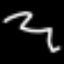
Label: squiggle